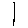
Label: line